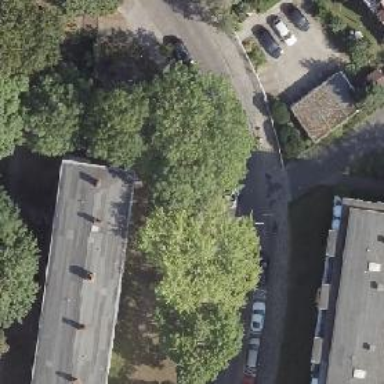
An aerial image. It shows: Living street made of concrete plates.